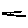
Label: line